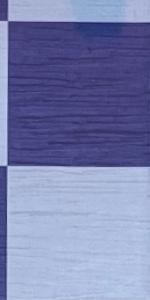
Label: Empty